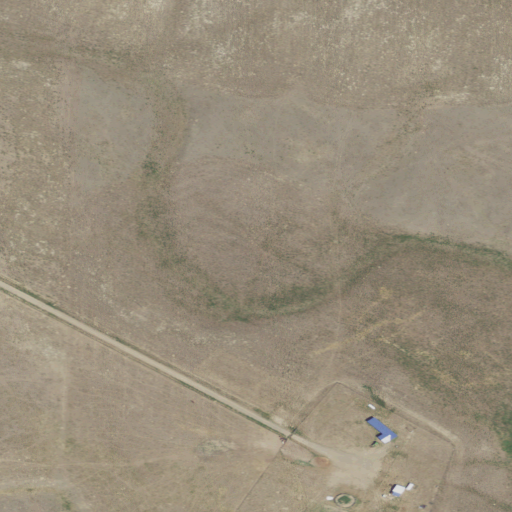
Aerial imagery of plain(s) in Montana named Pleasant View Flat containing grassland, pasture, cultivated crops, and open development